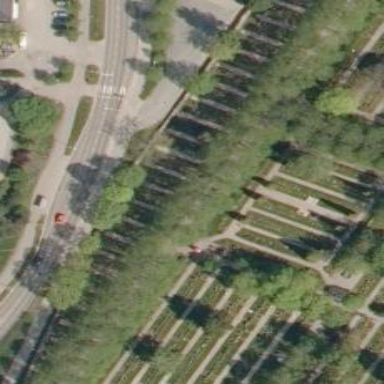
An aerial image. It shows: Sector in the cemetery.